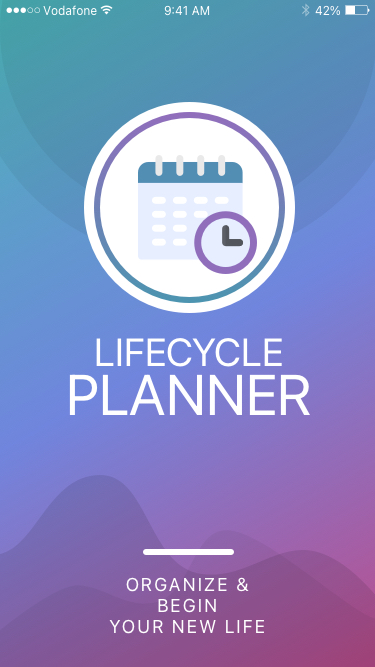
Text in this UI design:
ORGANIZE & BEGIN
YOUR NEW LIFE
LIFECYCLE
PLANNER